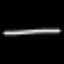
Label: line